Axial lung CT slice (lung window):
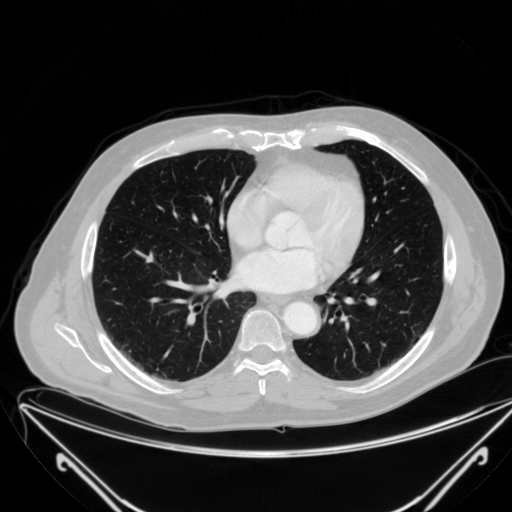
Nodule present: no